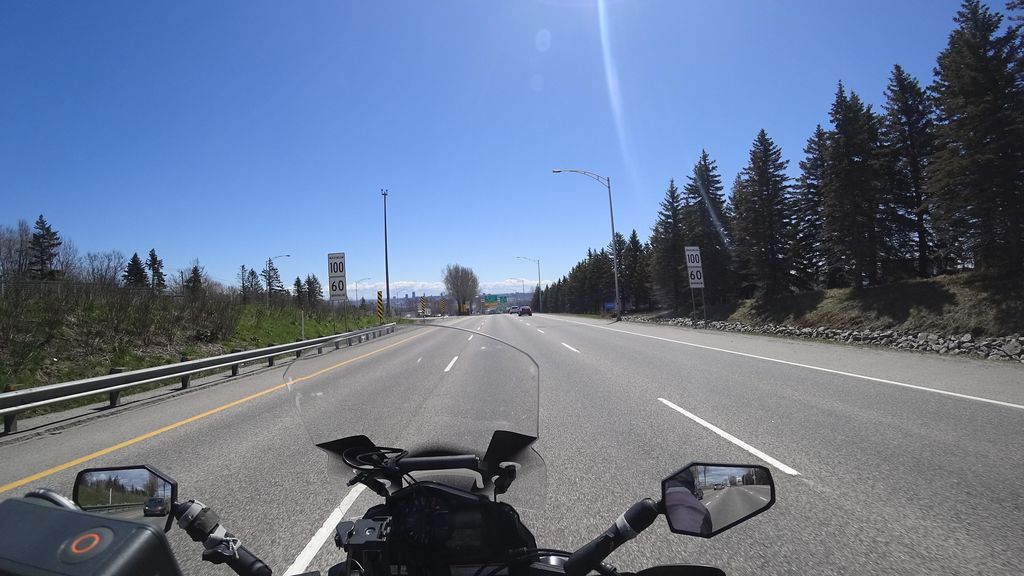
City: quebec_city